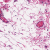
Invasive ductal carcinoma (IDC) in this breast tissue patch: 0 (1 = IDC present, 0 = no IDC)